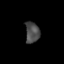
Tissue: lung
Cell type: Smooth muscle cells
Senescence score: 0.5721
Nuclear area (px): 293
Mean DAPI intensity: 74.887